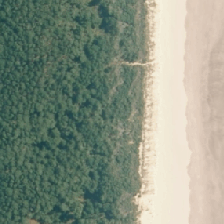
Land cover: grose_broom